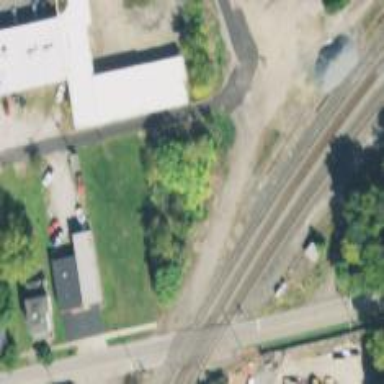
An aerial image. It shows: Railway siding with rails.